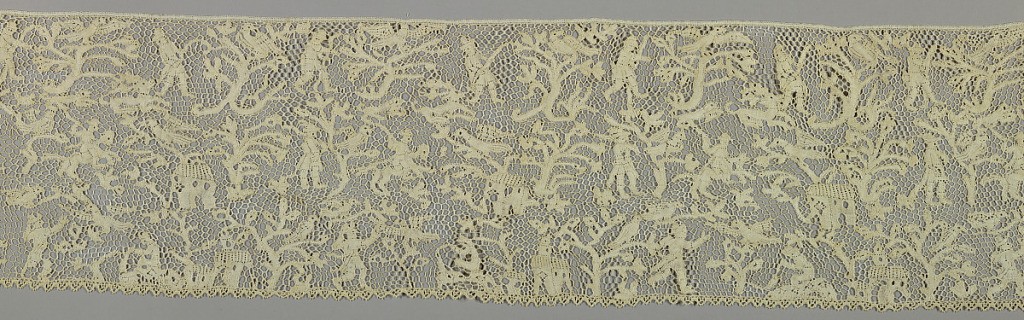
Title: Flounce
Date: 17th century
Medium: linen Technique: bobbin lace, discontinuous tape
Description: Flounce with a design of huntsmen, birds, animals, and elaborate tree pattern.